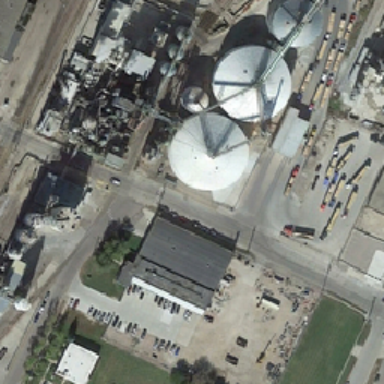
There are three big white tanks .